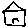
Label: house